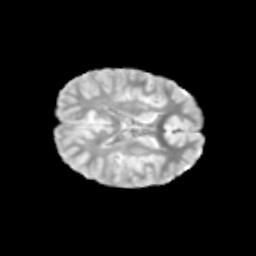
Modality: T2w
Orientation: axial
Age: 10
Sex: male
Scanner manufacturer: siemens
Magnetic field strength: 3 T
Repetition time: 3.8 s
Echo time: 0.07 s